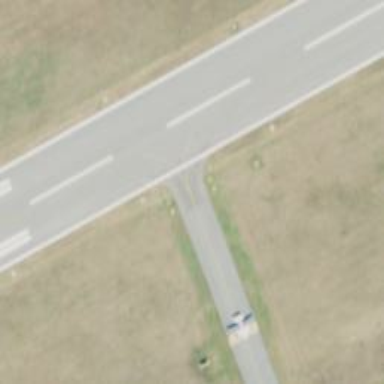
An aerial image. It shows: Image of taxiway at airport.